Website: walmart
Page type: account-dashboard
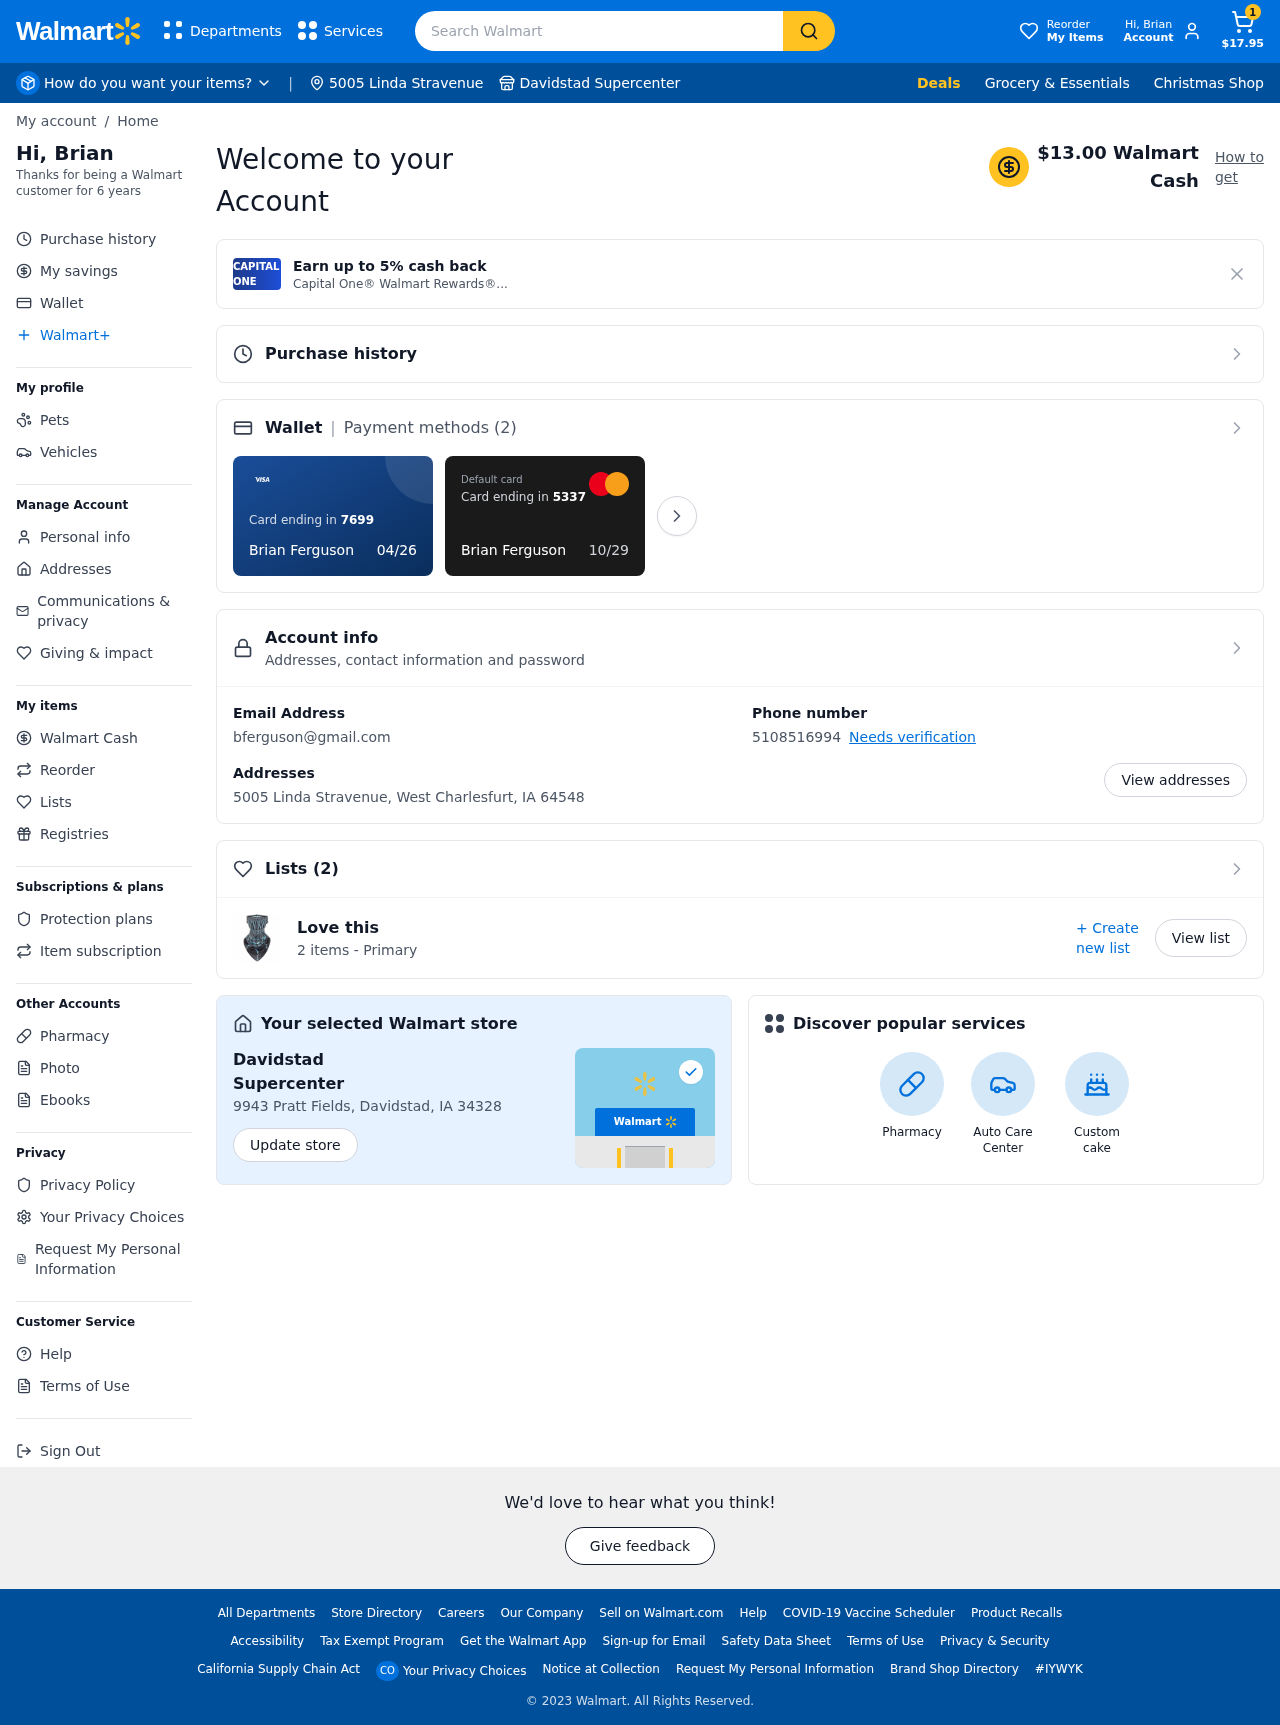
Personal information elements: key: PII_CARD_EXPIRY
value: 04/26
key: PII_CARD_LAST4
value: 7699
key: PII_EMAIL
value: bferguson@gmail.com
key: PII_FIRSTNAME
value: Brian
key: PII_FULLNAME
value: Brian Ferguson
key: PII_LOCATION1_CITY
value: Davidstad Supercenter
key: PII_LOCATION1_CITY
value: Davidstad
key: PII_LOCATION1_CITY_STATE_ZIP
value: Davidstad, IA 34328
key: PII_LOCATION1_STREET
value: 9943 Pratt Fields
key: PII_PHONE
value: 5108516994
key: PII_STREET
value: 5005 Linda Stravenue
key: PII_FIRSTNAME2
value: Brian
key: PII_FIRSTNAME3
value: Brian
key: PII_FIRSTNAME_DERIVED
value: Brian
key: PII_WALMART_CASH
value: $13.00
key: PII_CARD_LAST42
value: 5337
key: PII_LASTNAME
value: Ferguson
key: PII_FULLNAME2
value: Brian Ferguson
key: PII_FULLNAME3
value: Brian Ferguson
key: PII_LASTNAME2
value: Ferguson
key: PII_LASTNAME3
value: Ferguson
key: PII_LASTNAME_DERIVED
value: Ferguson
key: PII_FULLNAME_DERIVED
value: Brian Ferguson
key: PII_NAME_FULL_DERIVED
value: Brian Ferguson
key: PII_CARD_EXPIRY2
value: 10/29
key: PII_CITY_STATE_ZIP
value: West Charlesfurt, IA 64548
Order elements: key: ORDER_NUM_ITEMS
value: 1
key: ORDER_SUBTOTAL
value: $17.95
Search elements: key: HEADER_SEARCH
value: Search Walmart